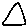
Label: triangle